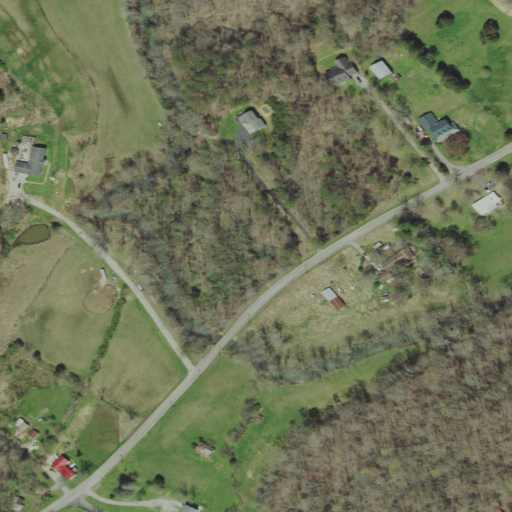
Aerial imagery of valley in Tennessee named Hinds Valley containing deciduous forest, pasture, low intensity development, open development, mixed forest, high intensity development, and medium intensity development